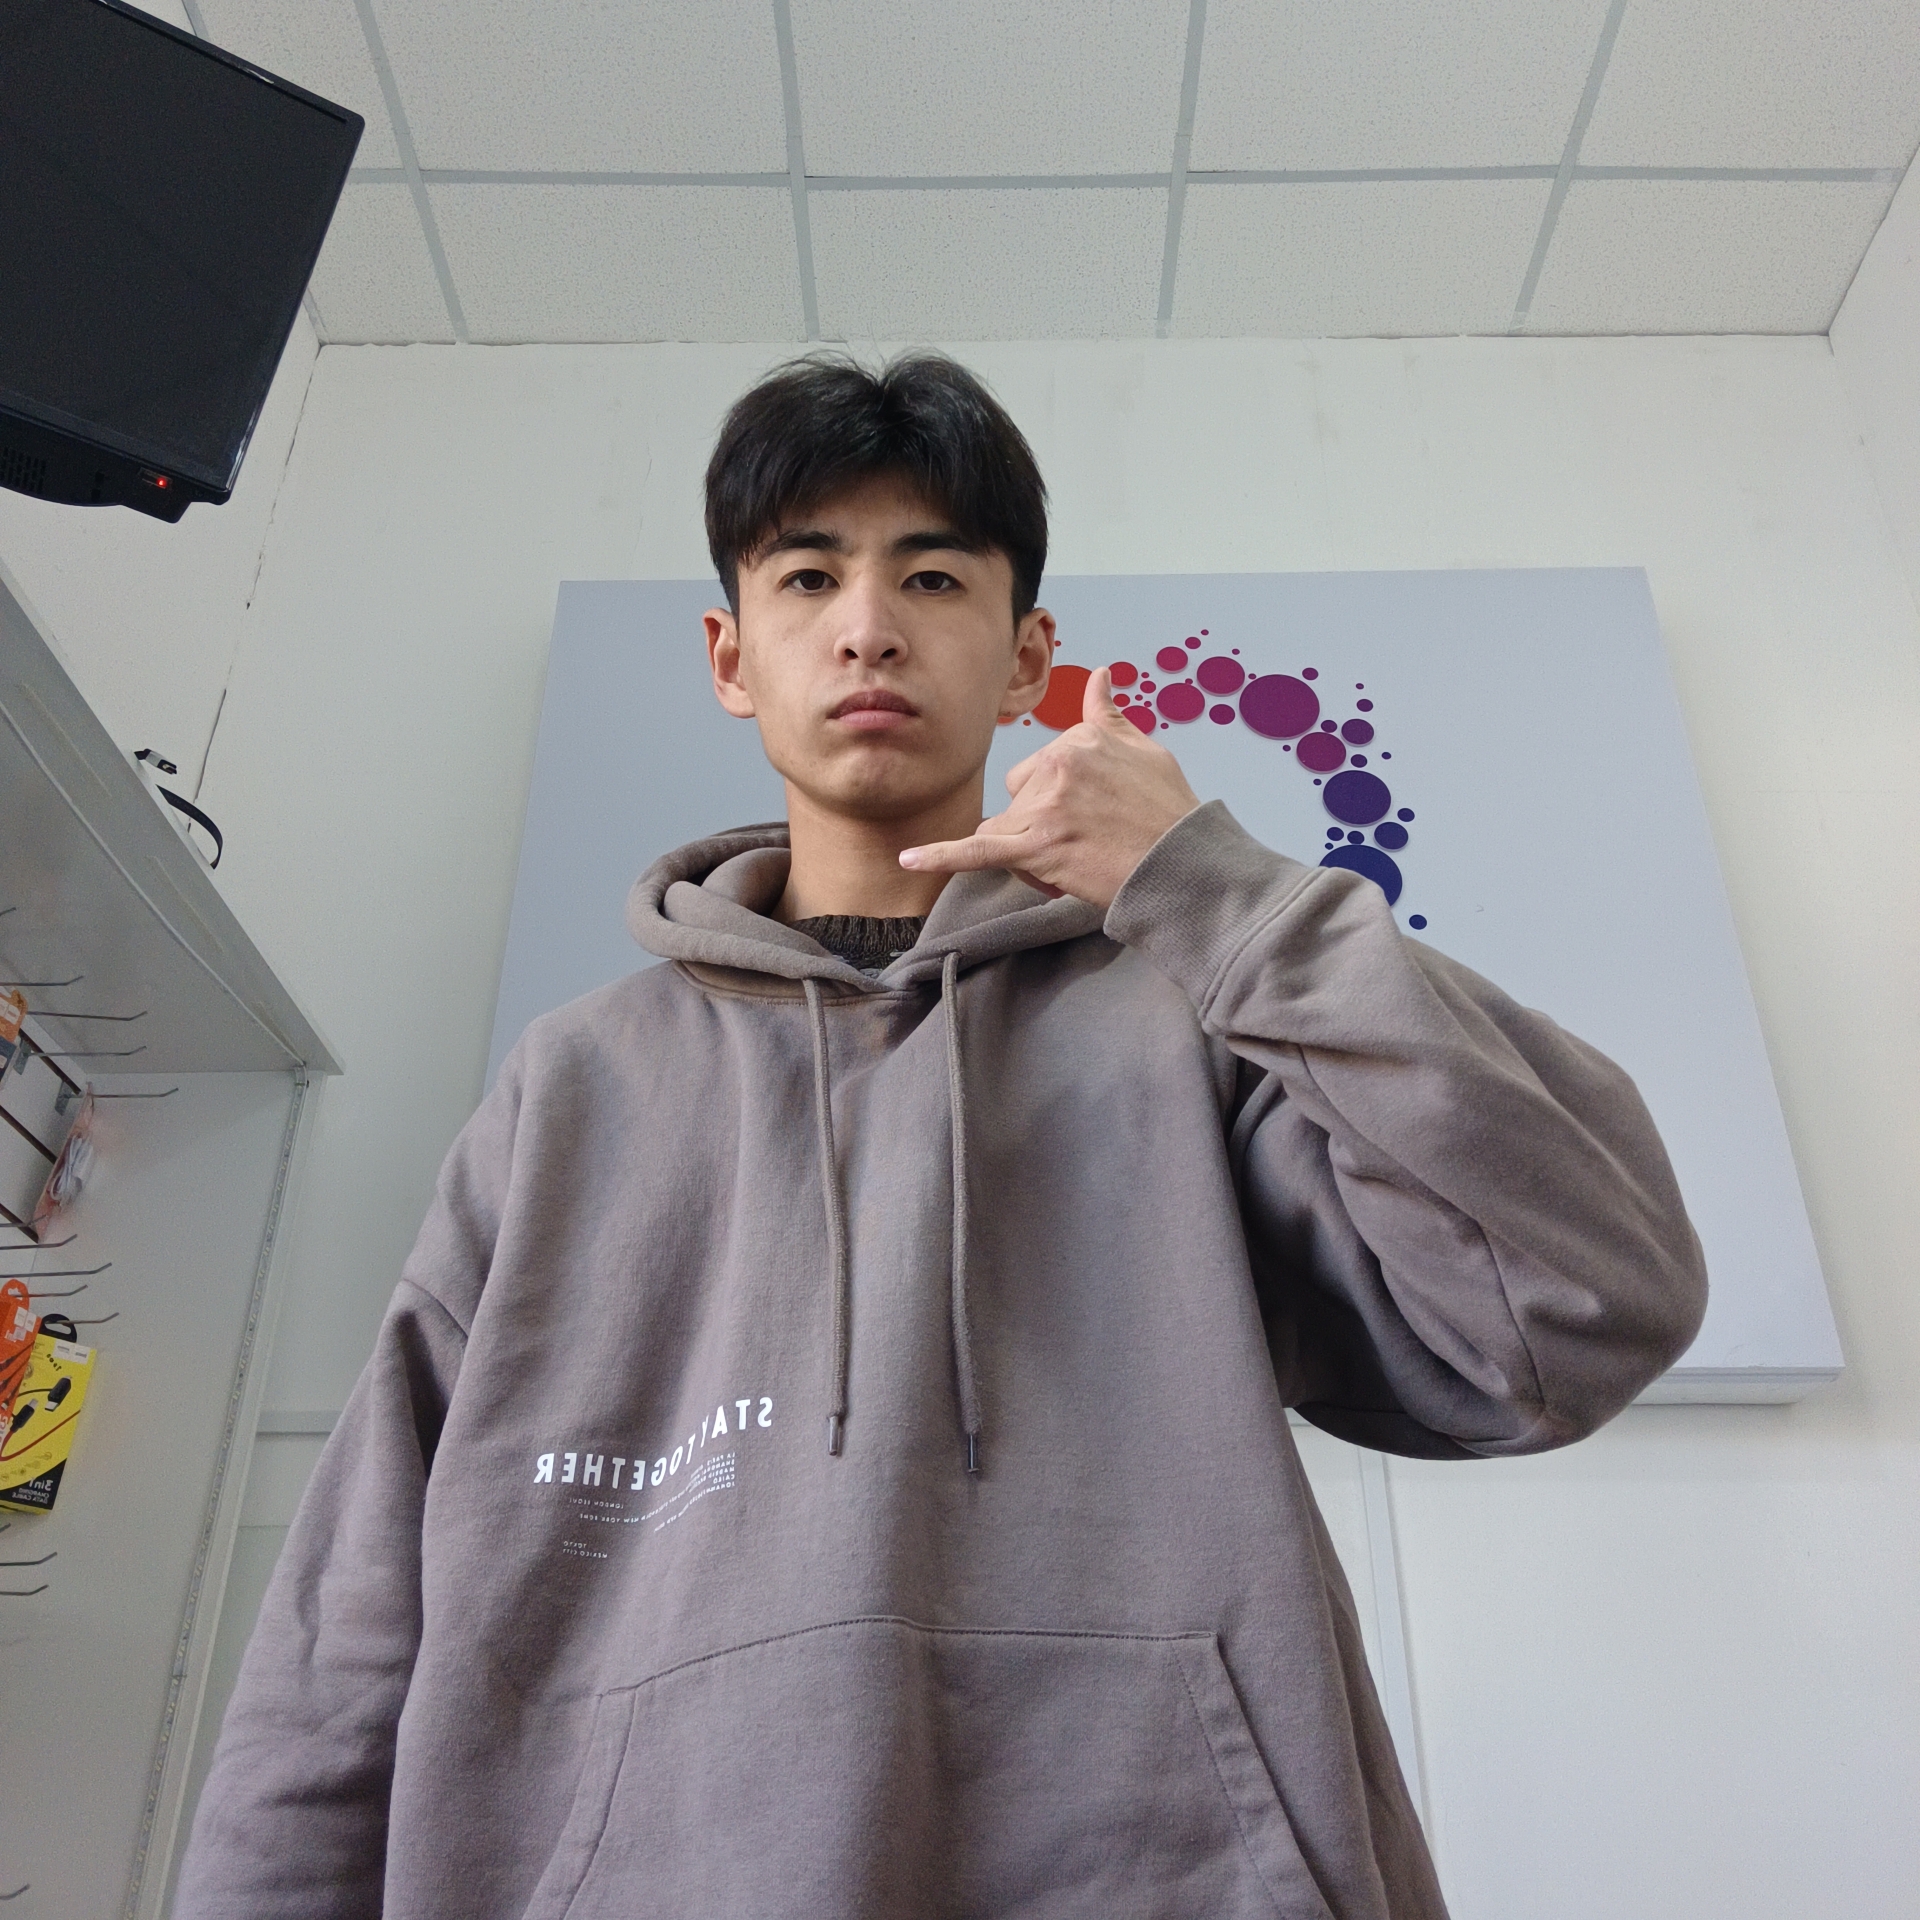
Label: clear